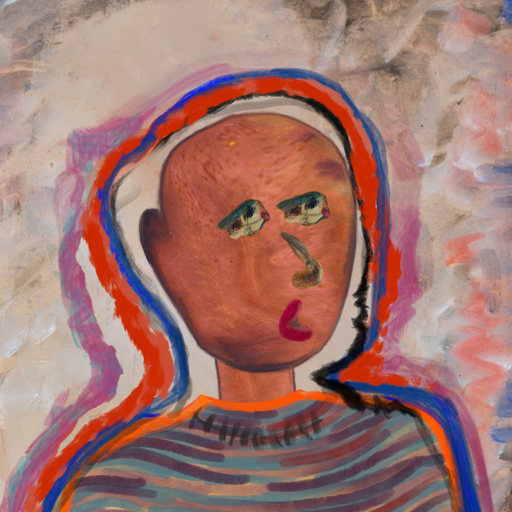
Background: Roy_Bahadur, Head And Neck Side: Mother_And_Son_Mother, Face Side: Pipe, Bust: Experience, Hair Side: Experience, Head Accessory: Blank, Second Necklace: Blank, Necklace: In_The_Sun, Baby: Blank